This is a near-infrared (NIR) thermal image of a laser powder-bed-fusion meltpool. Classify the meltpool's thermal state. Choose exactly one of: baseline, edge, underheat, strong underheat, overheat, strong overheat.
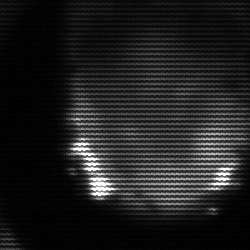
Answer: edge